Question: Normally in C# I used to implement extension methods in a separate class (named 'ExtensionMethods') and used in the project.
Here in my first swift iphone App I need to implement some extension methods to 'String' class but providing me with this error

This works perfect with swift Playground but not sure how to use in a real project. really appreciate if someone can guide me with this. Thanks.
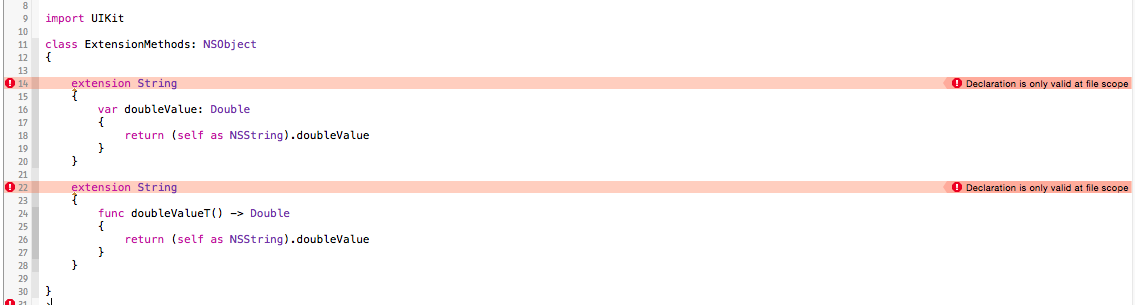
Answer: The extension must be at the root level - don't embed them into a class or whatever. So just write:
'''
import UIKit
extension String {
var doubleValue: Double {
...
}
}
extension String {
func doubleValueT() -> Double {
...
}
}
'''
Note that you can also combine them into a single extension:
'''
import UIKit
extension String {
var doubleValue: Double {
...
}
func doubleValueT() -> Double {
...
}
}
'''